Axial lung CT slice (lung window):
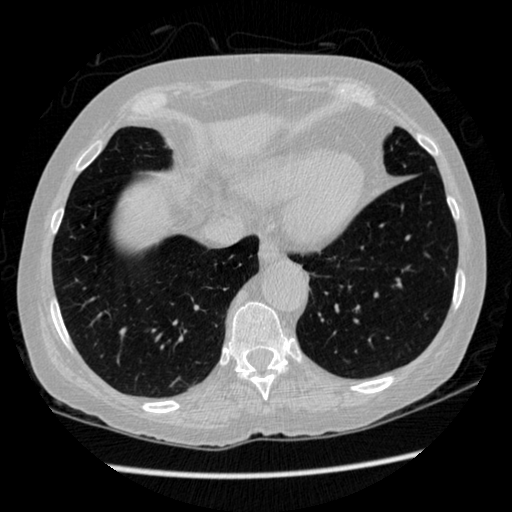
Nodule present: no